Field crop: maize
Growth stage: 2
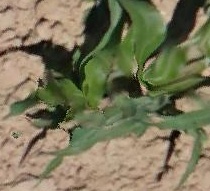
Species: maize